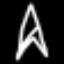
Label: The Eiffel Tower